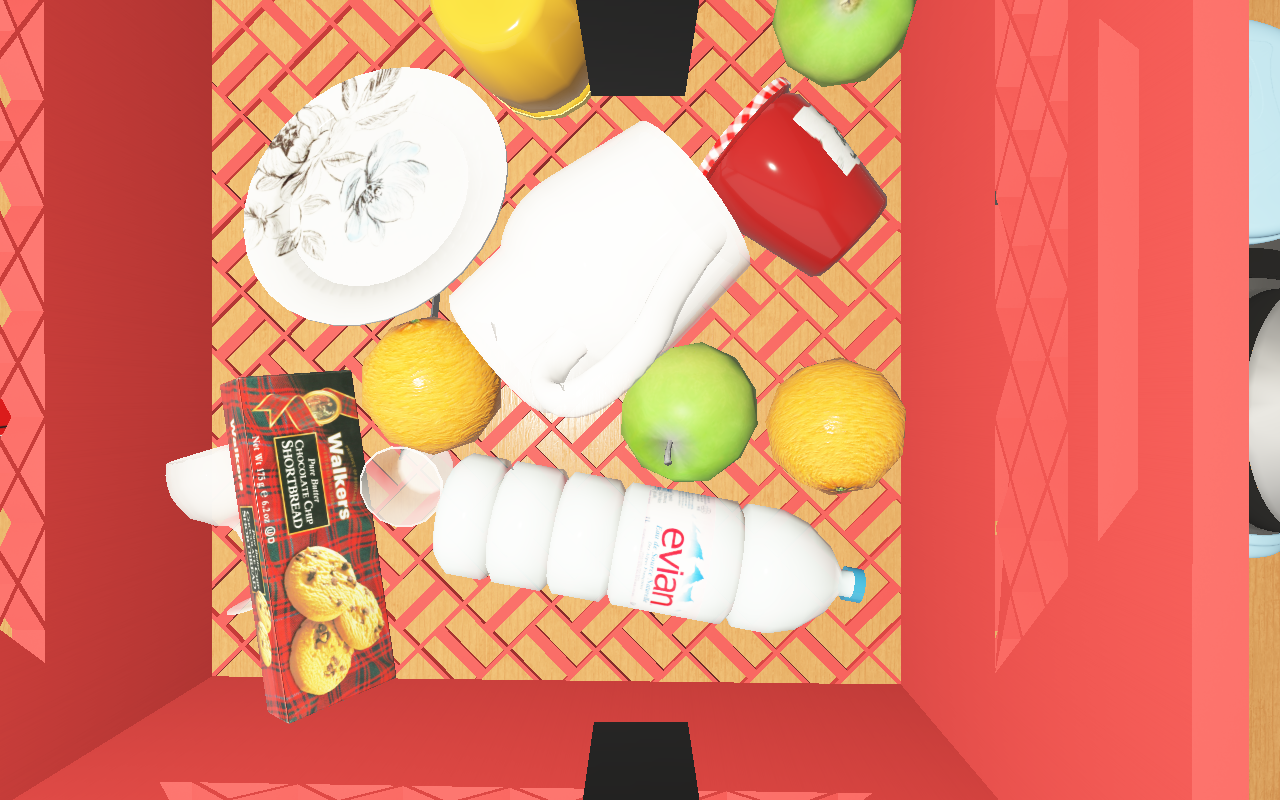
Objects in the scene:
apple
apple
orange
plate
jam jar
cereal box
cereal box